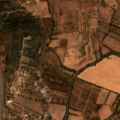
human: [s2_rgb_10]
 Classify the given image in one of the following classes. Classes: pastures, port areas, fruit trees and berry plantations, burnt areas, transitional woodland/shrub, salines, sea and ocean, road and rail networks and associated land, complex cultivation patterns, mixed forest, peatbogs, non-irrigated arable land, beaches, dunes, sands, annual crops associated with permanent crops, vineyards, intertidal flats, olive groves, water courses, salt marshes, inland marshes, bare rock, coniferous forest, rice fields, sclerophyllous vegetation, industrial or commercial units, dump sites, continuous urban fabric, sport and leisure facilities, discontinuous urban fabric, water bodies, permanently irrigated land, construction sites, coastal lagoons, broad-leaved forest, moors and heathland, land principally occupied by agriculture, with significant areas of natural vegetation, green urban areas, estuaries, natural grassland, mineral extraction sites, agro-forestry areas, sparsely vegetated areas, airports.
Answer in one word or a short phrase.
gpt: discontinuous urban fabric, vineyards, fruit trees and berry plantations, annual crops associated with permanent crops, complex cultivation patterns